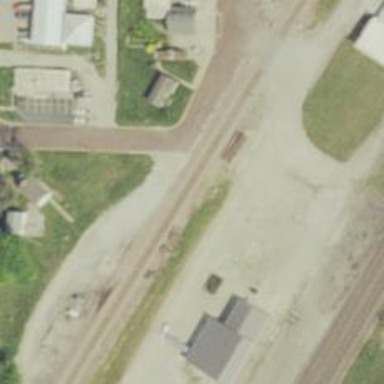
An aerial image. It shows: View of railway yard.